Question: I have been facing problem which is mkoverlay color. When I open the mapview, sometimes instead of drawing walking path, it colors with biking activity. I do not know how to fix the problem. Even though I have not done any biking activity but it draws biking activity with blue color.

Here is the code implementation.
'''
- (void)showLines {
NSUserDefaults *def = [NSUserDefaults standardUserDefaults];
NSArray* coordinate_array = [[NSArray alloc] init];
int arrayCount = 0;
// walking
NSData *data =[def objectForKey:@"walking_coordinate"];
NSMutableArray *walking_array = [NSKeyedUnarchiver unarchiveObjectWithData:data];
coordinate_array = [NSArray arrayWithArray:walking_array];
arrayCount = (int)[walking_array count];
color = 1;
[self parseArray:coordinate_array withArrayCount:arrayCount];
// driving
data =[def objectForKey:@"driving_coordinate"];
NSMutableArray *driving_array = [NSKeyedUnarchiver unarchiveObjectWithData:data];
coordinate_array = [NSArray arrayWithArray:driving_array];
arrayCount = (int)[driving_array count];
color = 2;
[self parseArray:coordinate_array withArrayCount:arrayCount];
// biking
data =[def objectForKey:@"biking_coordinate"];
NSMutableArray *biking_array = [NSKeyedUnarchiver unarchiveObjectWithData:data];
coordinate_array = [NSArray arrayWithArray:biking_array];
arrayCount = (int)[biking_array count];
color = 3;
[self parseArray:coordinate_array withArrayCount:arrayCount];
}
- (void) parseArray:(NSArray *) coordinate_array withArrayCount:(int)arrayCount
{
NSMutableArray *tempArray = [[NSMutableArray alloc] initWithCapacity:0];
for (int i = 0; i < arrayCount; i++) {
CoordinateModel *coord = [coordinate_array objectAtIndex:i];
[tempArray addObject:coord];
if ((int)coord.latitude == -1 || (int)coord.longitude == -1 || i == arrayCount-1) {
// this is end of one segment
[tempArray removeLastObject];
CLLocationCoordinate2D *pointsCoordinate = (CLLocationCoordinate2D *)malloc(sizeof(CLLocationCoordinate2D) * [tempArray count]);
for (int j = 0; j < [tempArray count]; j++) {
CoordinateModel *point = [tempArray objectAtIndex:j];
CLLocationCoordinate2D old_coordinate = CLLocationCoordinate2DMake(point.latitude, point.longitude);
pointsCoordinate[j] = old_coordinate;
// NSLog(@"(%f, %f)", old_coordinate.latitude, old_coordinate.longitude);
}
if ([tempArray count] > 0) {
int countTemp = (int)[tempArray count];
MKPolyline *polyline = [MKPolyline polylineWithCoordinates:pointsCoordinate count:countTemp];
[mapView addOverlay:polyline];
[tempArray removeAllObjects];
}
}
}
}
- (MKOverlayView *)mapView:(MKMapView *)mapView viewForOverlay:(id<MKOverlay>)overlay
{
if([overlay isKindOfClass:[MKPolyline class]])
{
MKPolylineView *lineView = [[MKPolylineView alloc] initWithPolyline:overlay];
lineView.lineWidth = 8;
if (color == 1) {
// walking
lineView.strokeColor = [UIColor greenColor];
lineView.fillColor = [UIColor greenColor];
}
else if(color == 2) {
// driving
lineView.strokeColor = [UIColor redColor];
lineView.fillColor = [UIColor redColor];
}
else if(color == 3) {
// biking
lineView.strokeColor = [UIColor blueColor];
lineView.fillColor = [UIColor blueColor];
}
else {
lineView.strokeColor = [UIColor blackColor];
lineView.fillColor = [UIColor blackColor];
}
return lineView;
}
return nil;
}
'''
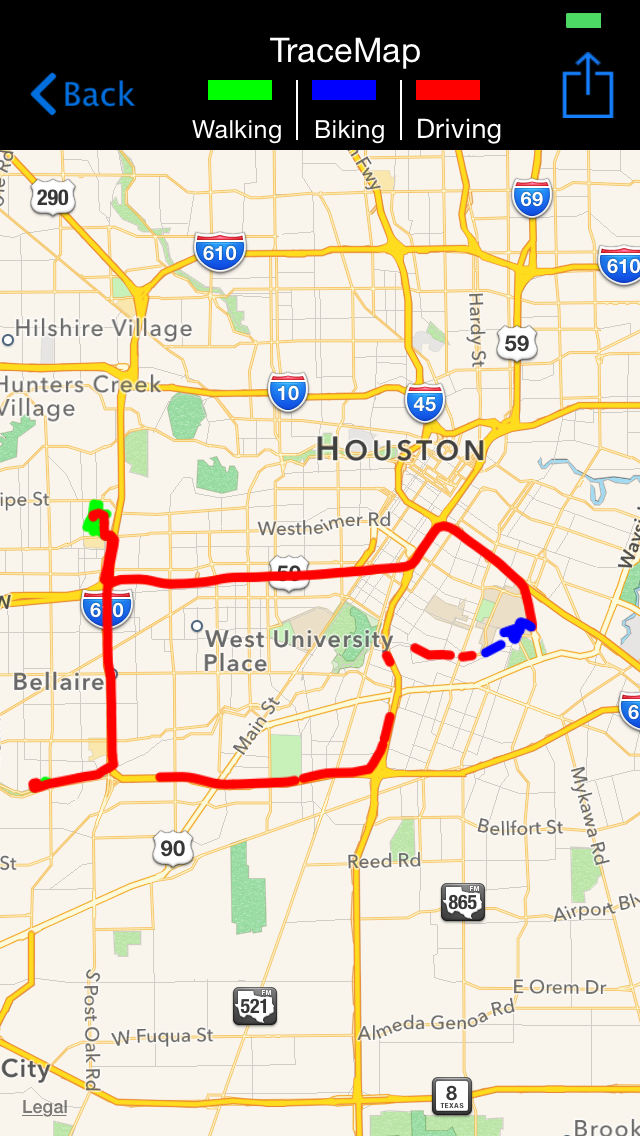
Answer: In the 'viewForOverlay' delegate method, the overlay color is set using the external variable 'color' which is set before calling 'parseArray' for each type of overlay.
However, there is no guarantee when the delegate method will be called by the map view and it's possible for the delegate method to be called multiple times for the same overlay you've already added all the overlays (eg. if you zoom/pan the map and the overlay comes back into view).
Since the last 'color' value you set is 3 (for "biking"), any calls that the map view makes to the delegate method after the overlays are already added will end up drawing the overlay with the biking color.
To fix this, you need to be able to determine what color to draw the 'overlay' inside the delegate method itself using some property of the 'overlay' parameter (and not relying on some external variable).
The simplest way to do this is to use the 'MKPolyline''s 'title' property.
See <URL> that explain the fact that 'MKPolyline' has a 'title' property.
So what you do in your case is:
1. Make color a parameter that you pass to your parseArray method.
2. In the parseArray method, after creating polyline, set its title to the color: polyline.title = [NSString stringWithFormat:@"%d", color];
3. In viewForOverlay, check the overlay's title property and set the color accordingly. See a specific example in different coloured polygon overlays (it shows it for polygon but the same can be done with polylines).